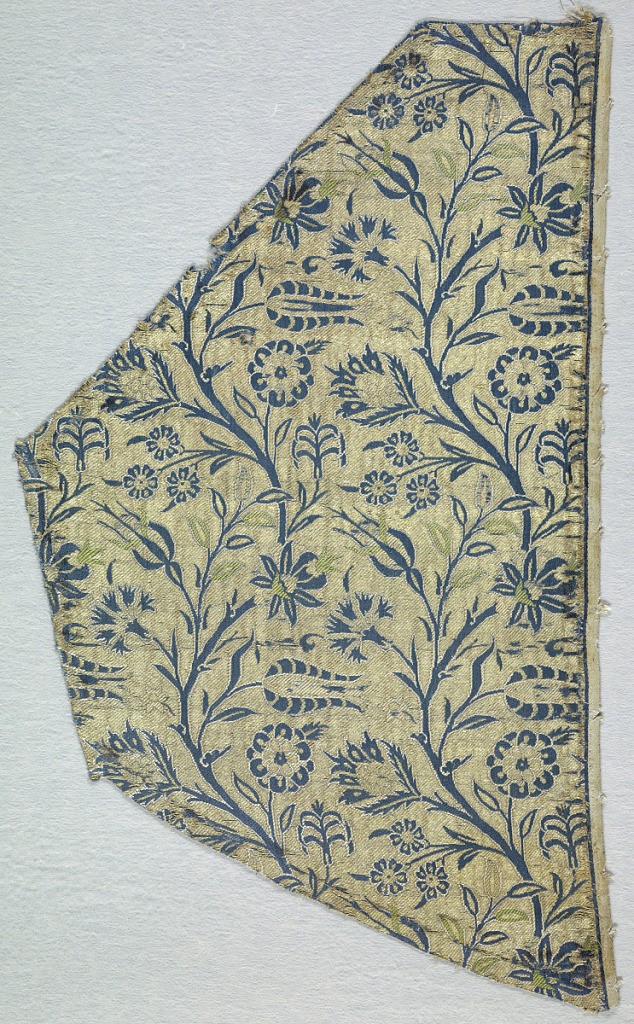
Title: Textile
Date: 17th century
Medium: silk, metallic thread Technique: compound twill
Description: A ground of gold twill (metal very worn), with serpentine branches bearing carnation and lily blossoms primarily in blue, outlined with supplementary white weft. Other details of the design are worked in supplementary orange and green wefts (badly faded). Right selvedge present.